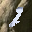
Label: 1